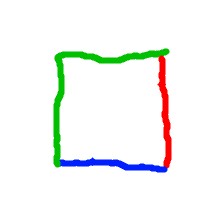
Shape: square